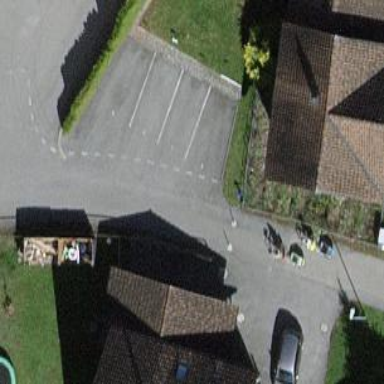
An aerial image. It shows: Bollard.